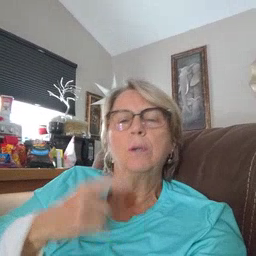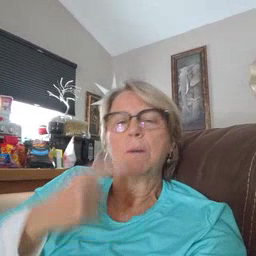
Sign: shirt